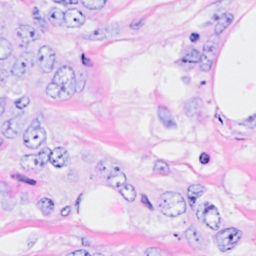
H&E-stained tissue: Breast